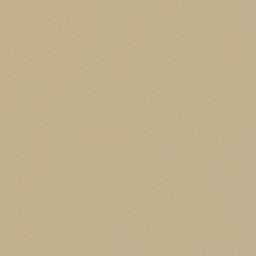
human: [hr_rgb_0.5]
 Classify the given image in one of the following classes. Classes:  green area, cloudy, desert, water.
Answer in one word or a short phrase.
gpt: desert